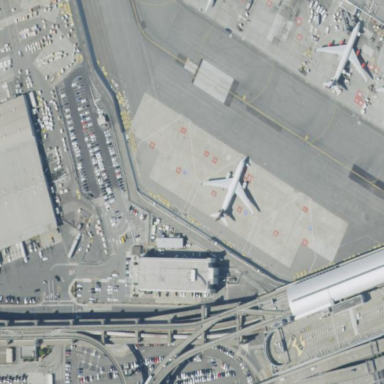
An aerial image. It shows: Apron at the airport with concrete surface.